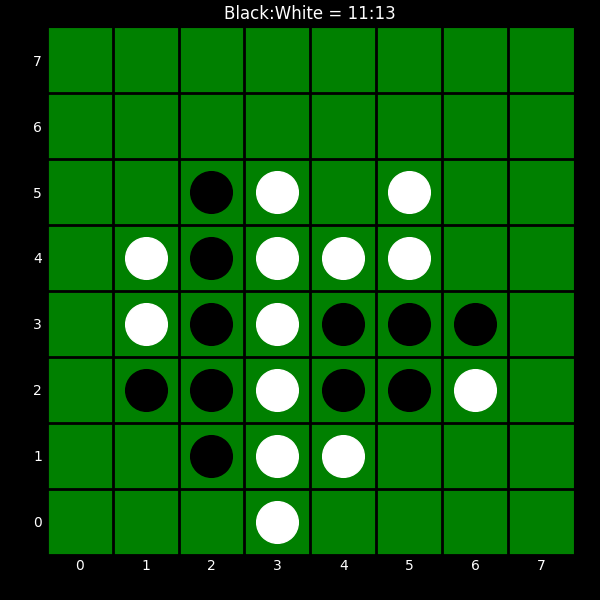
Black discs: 11
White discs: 13